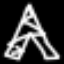
Label: The Eiffel Tower